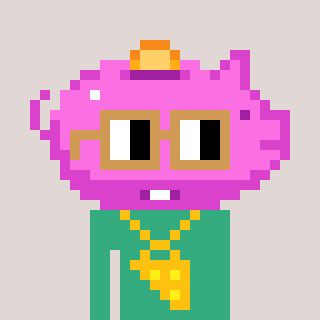
a pixel art character with square brown glasses, a piggybank-shaped head and a teal-colored body on a warm background